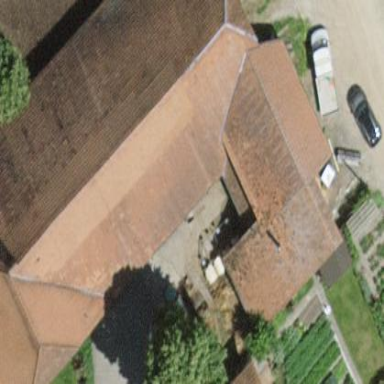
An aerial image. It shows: Farm building.